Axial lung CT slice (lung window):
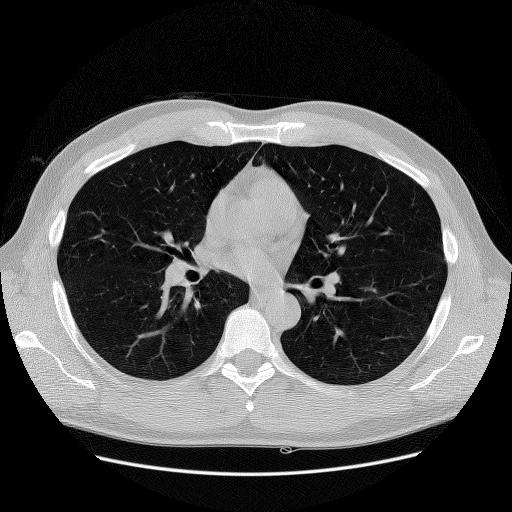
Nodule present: no